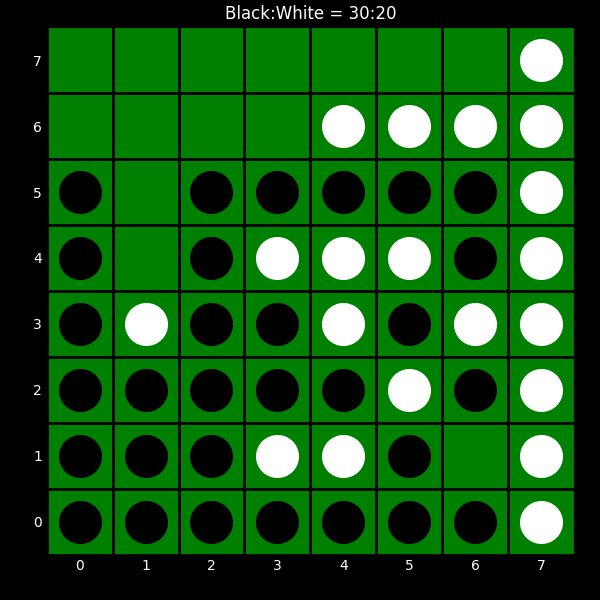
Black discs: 30
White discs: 20